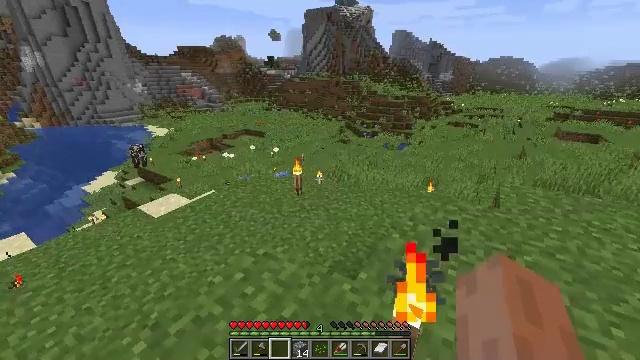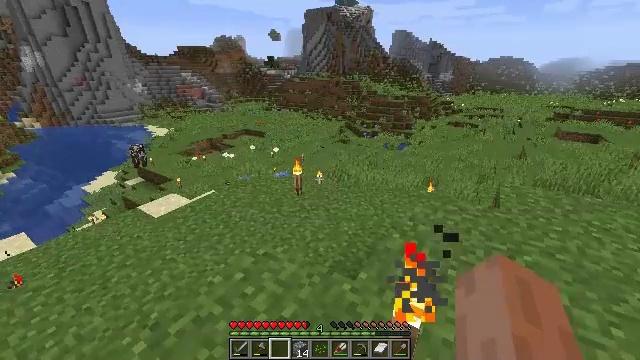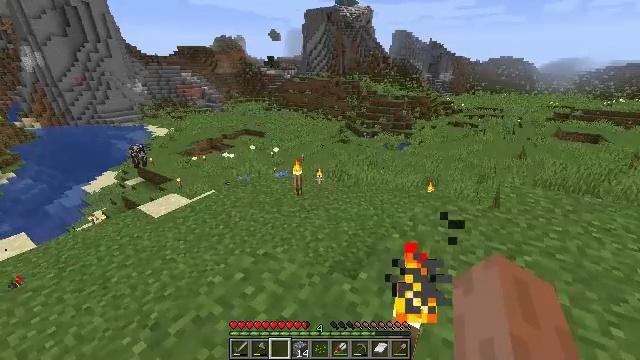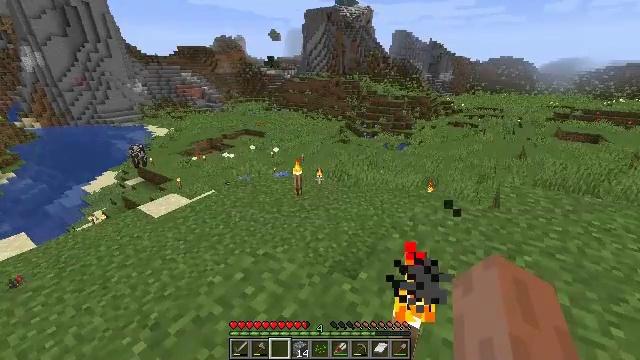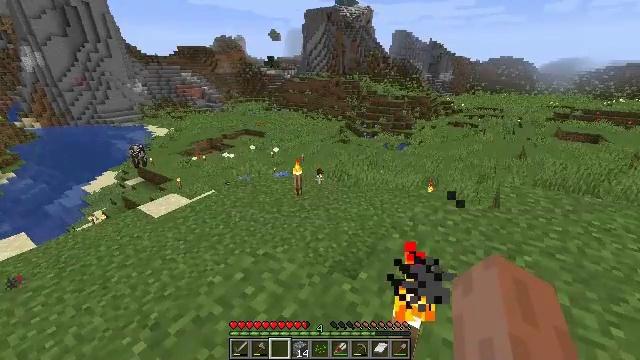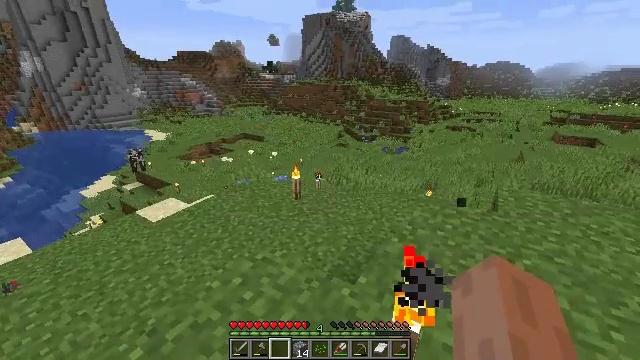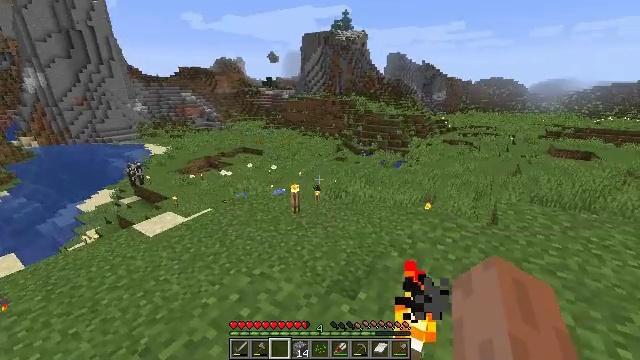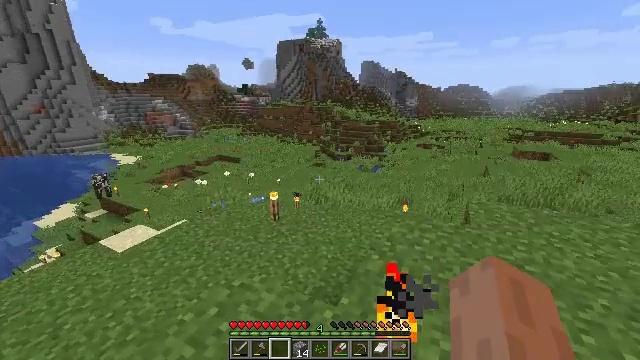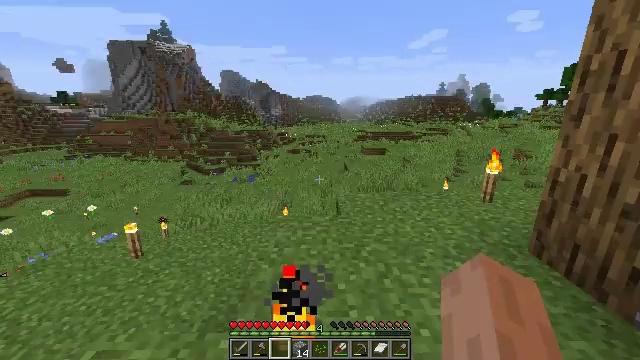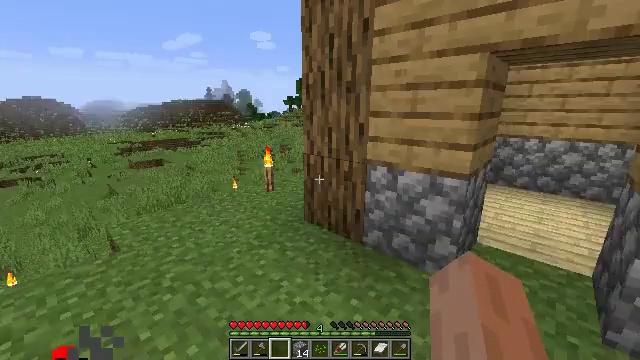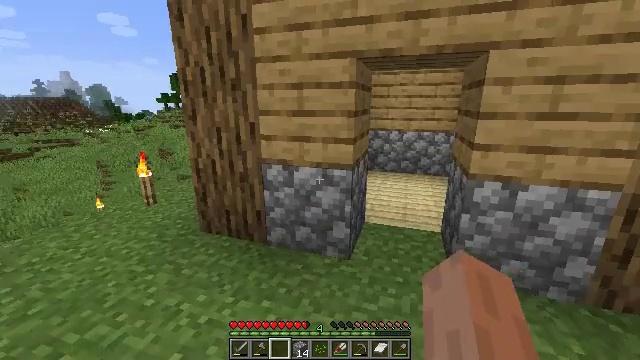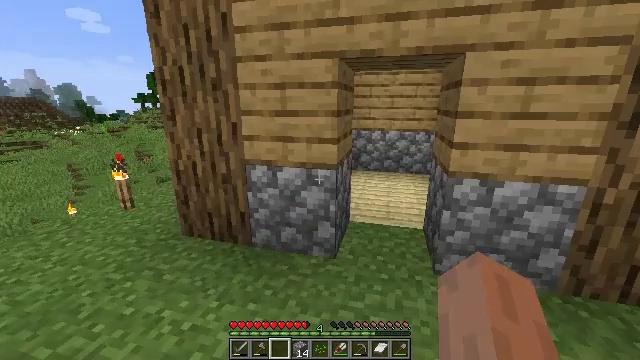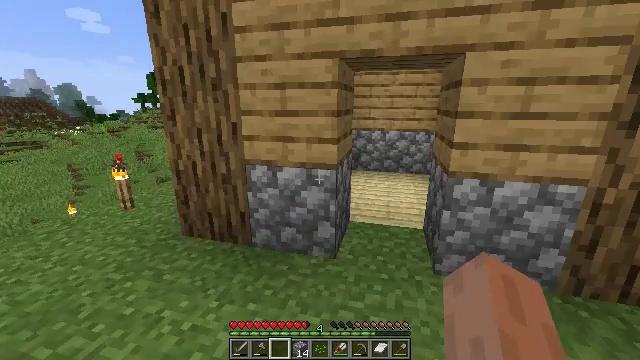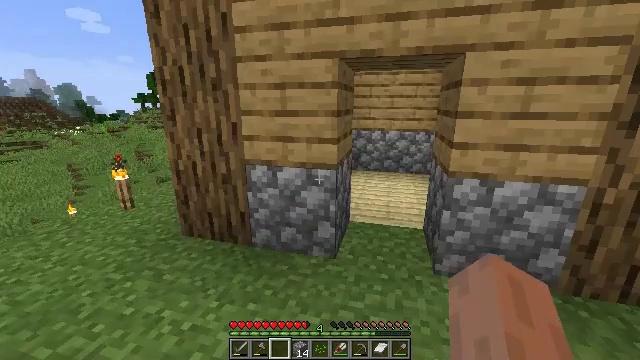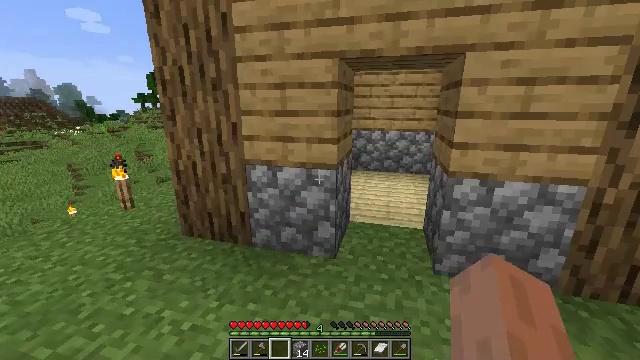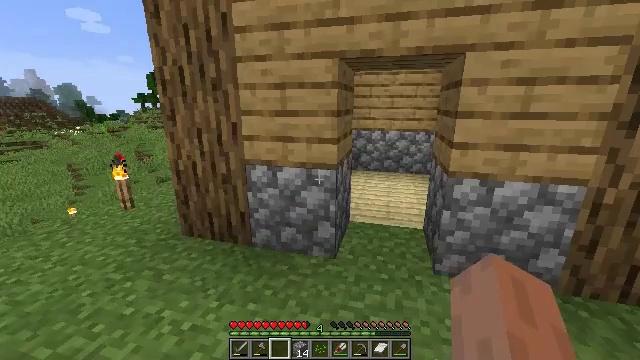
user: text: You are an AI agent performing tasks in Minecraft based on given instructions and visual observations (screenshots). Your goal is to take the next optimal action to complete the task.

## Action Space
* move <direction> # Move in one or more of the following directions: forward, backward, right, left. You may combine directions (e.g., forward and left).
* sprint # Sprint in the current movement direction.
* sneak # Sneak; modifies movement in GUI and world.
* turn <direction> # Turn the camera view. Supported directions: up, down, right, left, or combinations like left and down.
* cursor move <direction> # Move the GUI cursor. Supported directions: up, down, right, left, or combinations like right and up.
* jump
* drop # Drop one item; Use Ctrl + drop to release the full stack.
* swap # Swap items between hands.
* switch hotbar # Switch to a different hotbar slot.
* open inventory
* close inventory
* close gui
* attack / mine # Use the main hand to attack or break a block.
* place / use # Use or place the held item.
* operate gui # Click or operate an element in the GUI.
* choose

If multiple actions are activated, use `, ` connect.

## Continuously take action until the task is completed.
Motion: motion action
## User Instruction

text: Turn an oak log into oak planks.
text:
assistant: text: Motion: no_op
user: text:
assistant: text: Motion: no_op
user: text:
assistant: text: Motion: no_op
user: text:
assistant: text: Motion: no_op
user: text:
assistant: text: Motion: no_op
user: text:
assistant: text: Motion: turn up
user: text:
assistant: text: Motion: turn right and up
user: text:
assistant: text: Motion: turn right and up
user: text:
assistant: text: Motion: turn right
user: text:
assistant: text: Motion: turn right
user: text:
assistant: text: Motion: turn right
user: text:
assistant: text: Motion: no_op
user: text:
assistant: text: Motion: no_op
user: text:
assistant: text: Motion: no_op
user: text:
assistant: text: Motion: no_op
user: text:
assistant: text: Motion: no_op
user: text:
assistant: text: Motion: turn right and up
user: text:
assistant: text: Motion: turn right and up
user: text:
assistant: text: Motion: turn right and up
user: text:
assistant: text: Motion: turn right and up
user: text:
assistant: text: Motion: turn right and up
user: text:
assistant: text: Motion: turn right and up
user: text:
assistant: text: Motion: no_op
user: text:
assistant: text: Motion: no_op
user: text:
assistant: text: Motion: turn left
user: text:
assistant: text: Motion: turn left
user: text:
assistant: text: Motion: turn left and down
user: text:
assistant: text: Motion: turn left and down
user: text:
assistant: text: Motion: turn left
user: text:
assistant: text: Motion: turn left and down